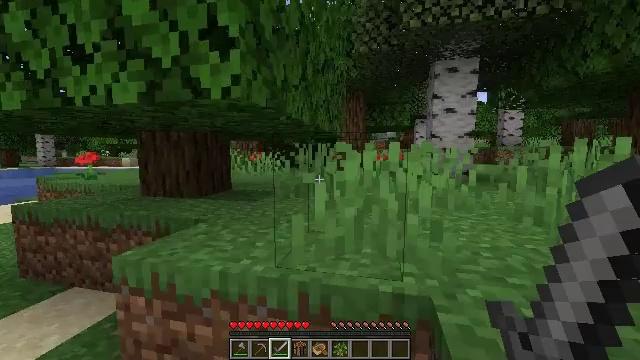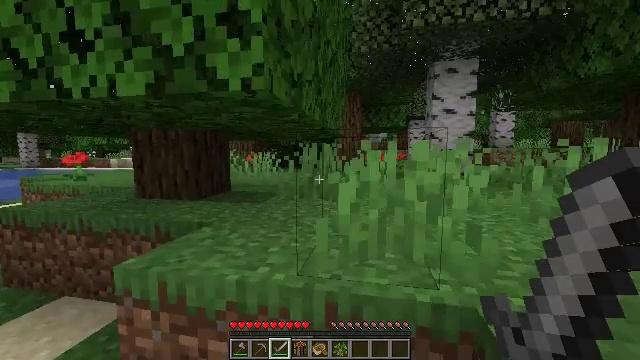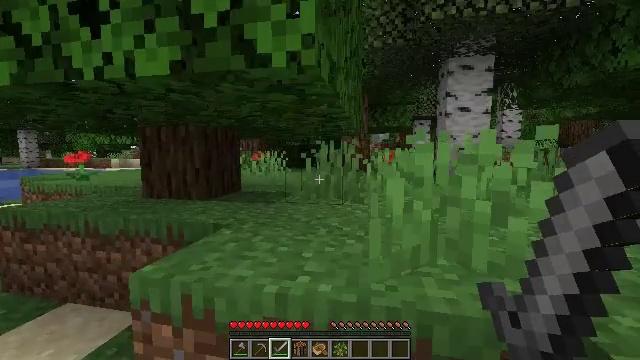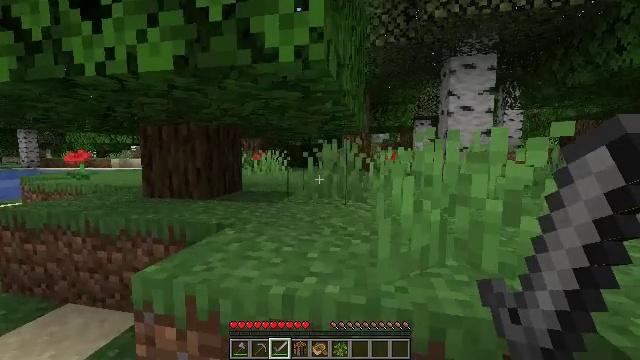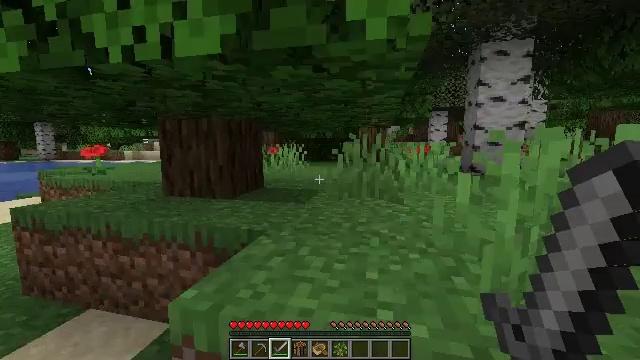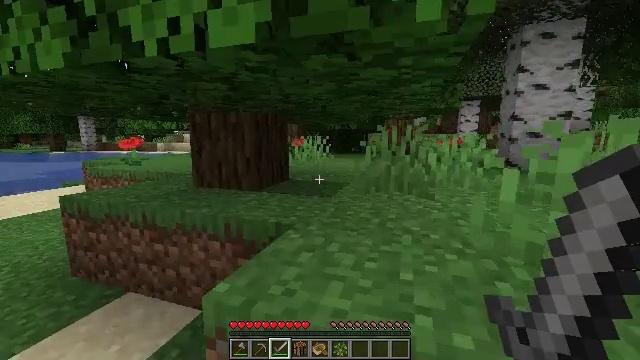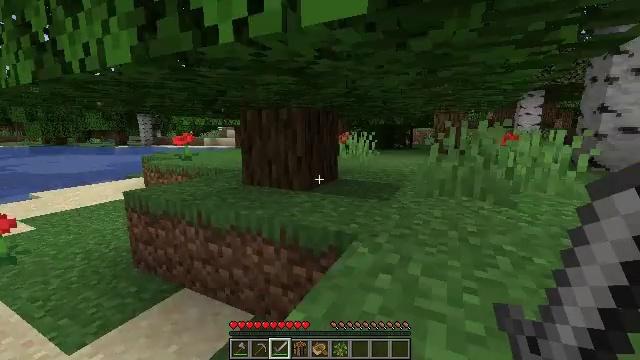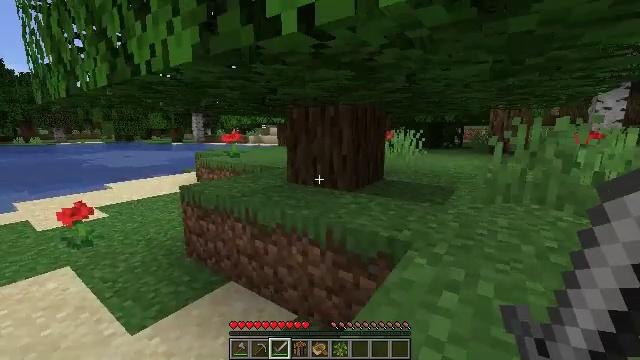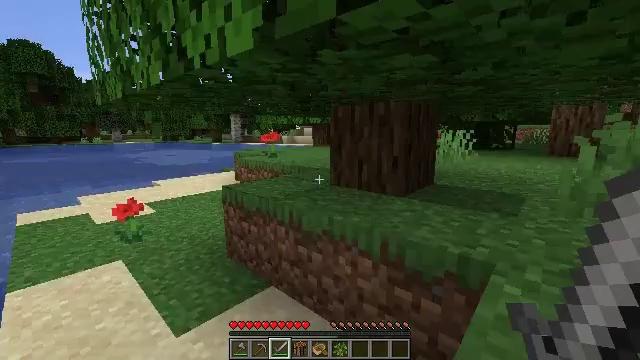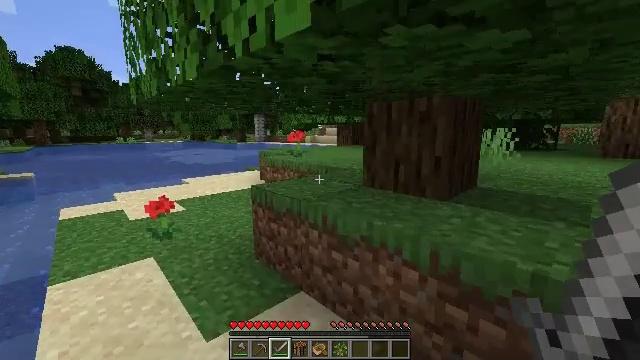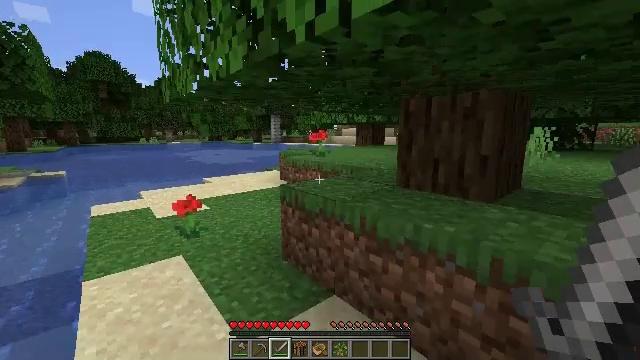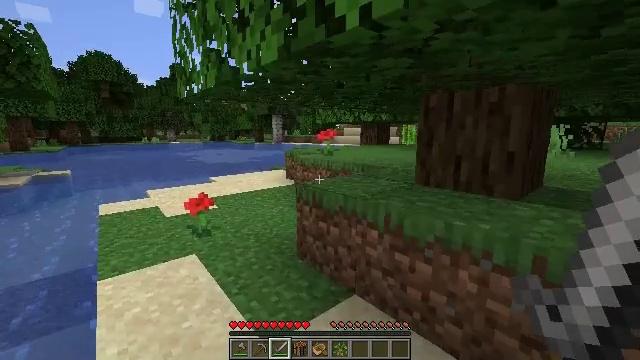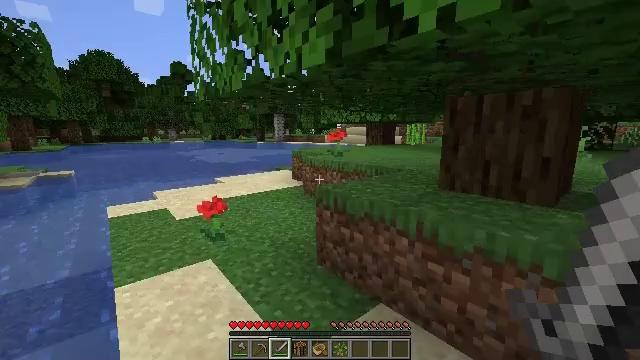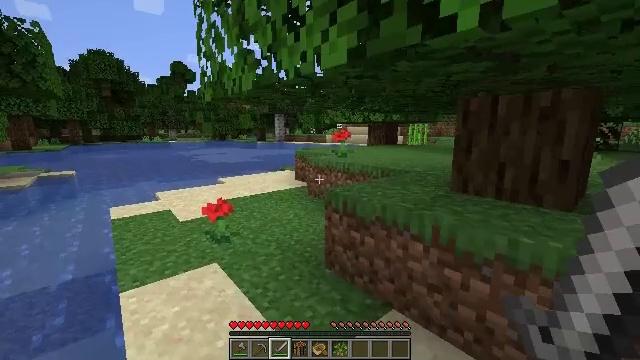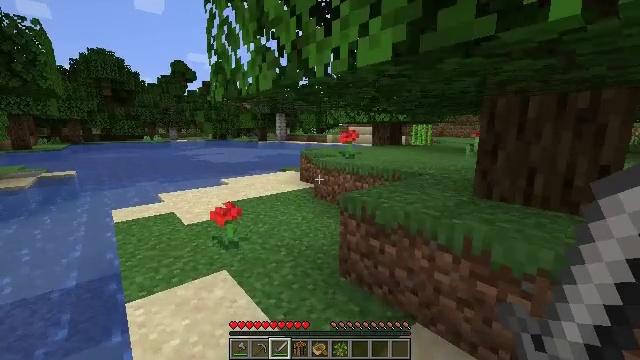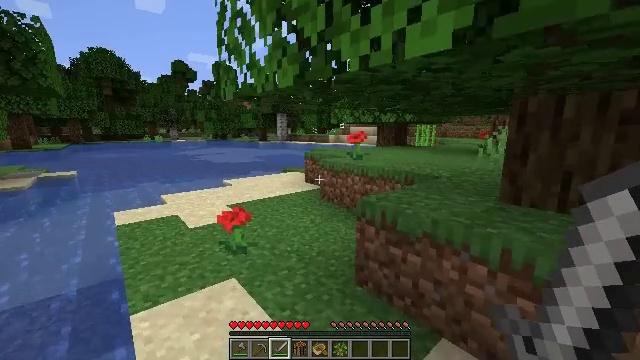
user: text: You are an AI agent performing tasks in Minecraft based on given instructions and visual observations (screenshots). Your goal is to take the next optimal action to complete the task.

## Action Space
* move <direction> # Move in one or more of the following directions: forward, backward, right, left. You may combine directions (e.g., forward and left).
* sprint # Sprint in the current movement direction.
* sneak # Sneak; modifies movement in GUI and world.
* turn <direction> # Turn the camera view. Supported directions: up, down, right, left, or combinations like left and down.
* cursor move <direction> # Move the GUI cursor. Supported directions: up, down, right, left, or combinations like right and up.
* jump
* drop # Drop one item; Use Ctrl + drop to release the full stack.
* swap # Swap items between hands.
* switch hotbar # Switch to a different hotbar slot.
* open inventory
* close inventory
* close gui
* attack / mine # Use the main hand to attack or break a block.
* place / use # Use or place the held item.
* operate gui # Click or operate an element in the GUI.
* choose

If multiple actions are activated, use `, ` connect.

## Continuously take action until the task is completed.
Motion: motion action
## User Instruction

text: Mine the sugar cane near rivers.
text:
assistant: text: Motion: move forward and move left, turn right
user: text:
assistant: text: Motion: move forward and move left
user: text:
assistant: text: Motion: move forward and move left
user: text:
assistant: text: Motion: move forward and move left, turn left and down
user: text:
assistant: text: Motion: move forward and move left, turn left and down
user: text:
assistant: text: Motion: move forward and move left, turn left and down
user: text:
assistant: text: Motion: move forward and move left, turn left
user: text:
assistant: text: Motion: move forward and move left, turn left
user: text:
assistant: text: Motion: move left, turn left
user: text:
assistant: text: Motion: move left, turn left
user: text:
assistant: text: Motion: move left
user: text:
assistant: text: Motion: move forward and move left
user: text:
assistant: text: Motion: move forward and move left
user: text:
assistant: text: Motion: move forward and move left
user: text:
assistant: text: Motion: move forward and move left
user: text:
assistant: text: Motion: move forward
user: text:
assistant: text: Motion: move forward
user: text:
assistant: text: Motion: move forward
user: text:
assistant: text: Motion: move forward
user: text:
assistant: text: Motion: move forward, sprint
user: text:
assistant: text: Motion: move forward, sprint
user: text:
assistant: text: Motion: move forward, sprint
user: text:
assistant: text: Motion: move forward, sprint
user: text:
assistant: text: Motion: move forward, sprint
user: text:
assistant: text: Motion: move forward, sprint
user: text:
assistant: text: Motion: move forward, sprint
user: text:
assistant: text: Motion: move forward, sprint
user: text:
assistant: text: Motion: move forward, sprint, turn right
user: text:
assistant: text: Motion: move forward, sprint, turn right
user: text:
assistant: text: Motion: move forward, sprint, turn right